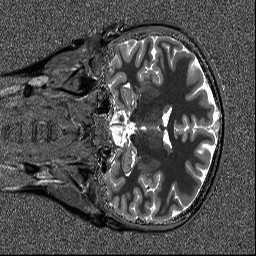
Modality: T1map
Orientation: coronal
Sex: female